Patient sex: M
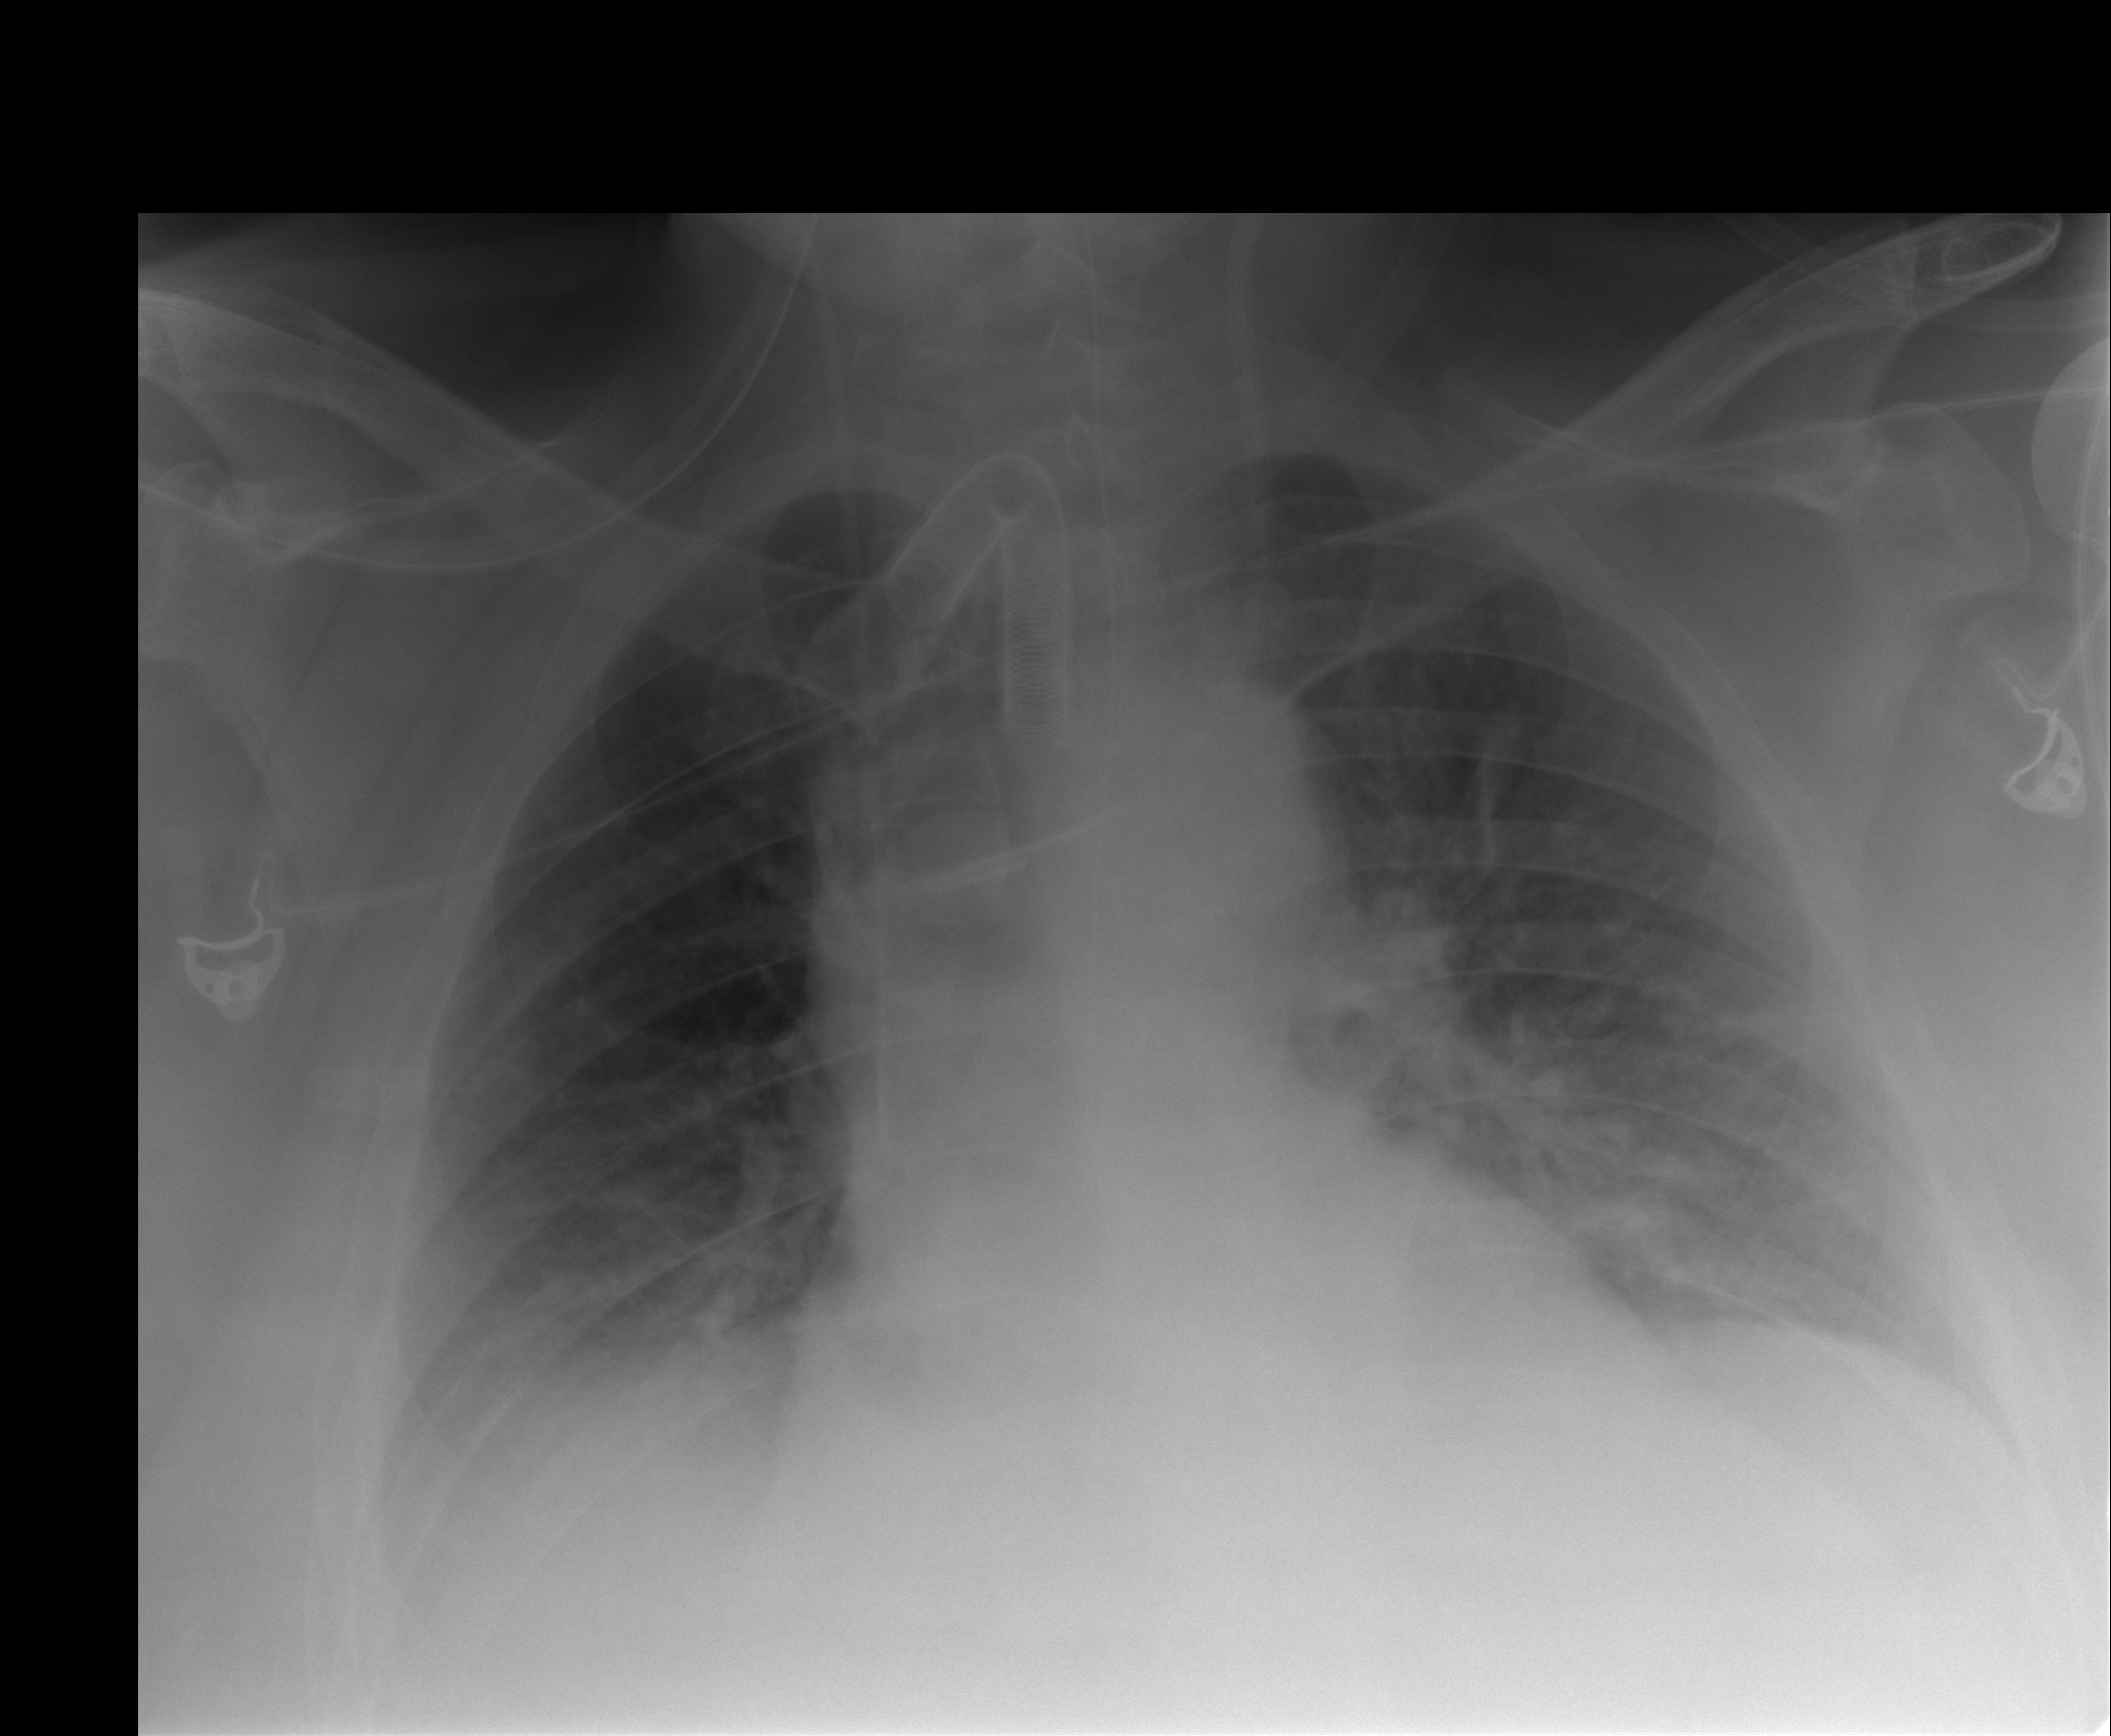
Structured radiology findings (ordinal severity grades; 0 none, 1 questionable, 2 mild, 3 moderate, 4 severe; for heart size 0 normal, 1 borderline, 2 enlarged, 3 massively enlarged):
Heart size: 0
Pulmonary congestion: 1
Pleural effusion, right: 2
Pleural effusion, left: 1
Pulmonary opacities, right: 0
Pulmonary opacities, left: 0
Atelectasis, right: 2
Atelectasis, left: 2